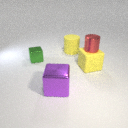
large yellow rubber cube in front of small green metal cube